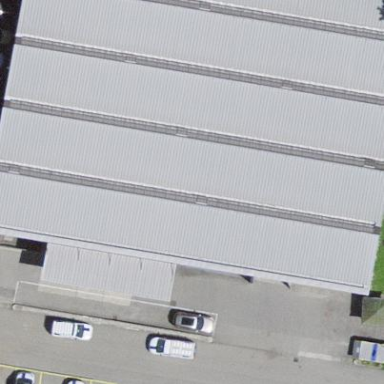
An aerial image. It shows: Building with sawtooth-shaped roof.